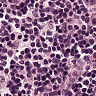
Metastatic tissue present: no